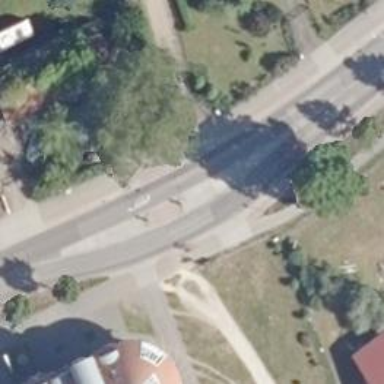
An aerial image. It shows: Tertiary road with separate asphalt sidewalks and cycleway.